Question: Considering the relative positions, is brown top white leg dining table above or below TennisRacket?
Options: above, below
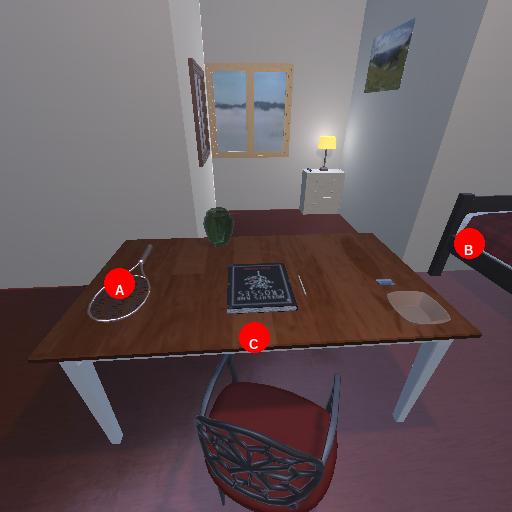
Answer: above